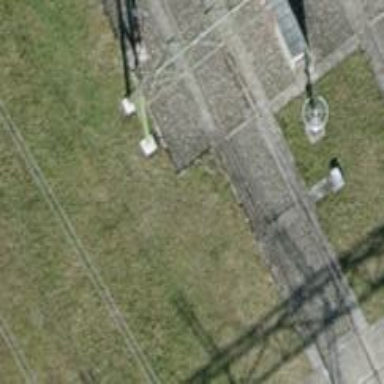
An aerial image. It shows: Insulator used in power systems.